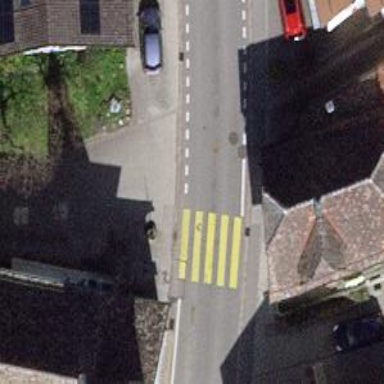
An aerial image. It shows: Uncontrolled zebra crossing with notable zebra markings.